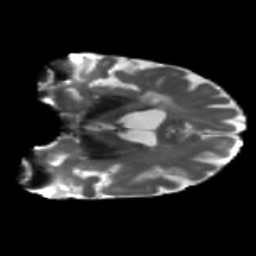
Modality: T2w
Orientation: coronal
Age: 68
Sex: female
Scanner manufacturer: siemens
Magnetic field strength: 3 T
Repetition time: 5.25 s
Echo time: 0.08 s